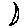
Label: moon